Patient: sex M, age 83
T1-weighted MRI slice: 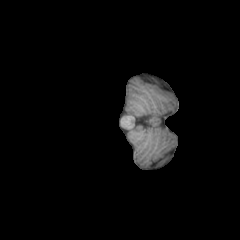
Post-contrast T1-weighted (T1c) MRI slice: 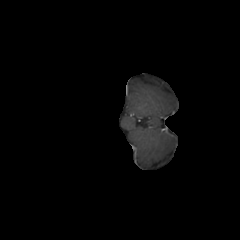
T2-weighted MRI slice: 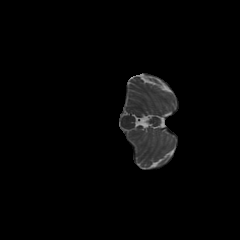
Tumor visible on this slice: no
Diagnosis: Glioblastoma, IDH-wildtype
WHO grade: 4